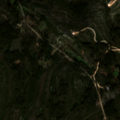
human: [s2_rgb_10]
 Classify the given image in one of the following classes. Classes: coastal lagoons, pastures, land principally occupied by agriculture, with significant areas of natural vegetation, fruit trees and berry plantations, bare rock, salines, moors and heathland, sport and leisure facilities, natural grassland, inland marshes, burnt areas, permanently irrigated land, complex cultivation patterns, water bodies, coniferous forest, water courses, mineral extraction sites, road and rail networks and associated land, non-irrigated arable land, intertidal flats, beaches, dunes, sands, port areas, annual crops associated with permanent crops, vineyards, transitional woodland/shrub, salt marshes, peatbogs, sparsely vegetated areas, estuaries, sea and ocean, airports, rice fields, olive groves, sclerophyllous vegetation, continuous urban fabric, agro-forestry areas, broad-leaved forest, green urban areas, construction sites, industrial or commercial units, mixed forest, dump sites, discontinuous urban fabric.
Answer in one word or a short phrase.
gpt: olive groves, broad-leaved forest, sclerophyllous vegetation, transitional woodland/shrub